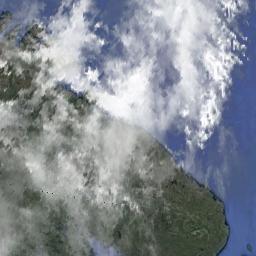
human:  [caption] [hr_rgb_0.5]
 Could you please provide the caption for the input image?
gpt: Large white clouds on green land and blue sea .

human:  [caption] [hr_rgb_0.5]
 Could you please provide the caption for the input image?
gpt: There is a little thin cloud above the farmland .

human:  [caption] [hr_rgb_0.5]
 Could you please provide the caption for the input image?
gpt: The white cloud is above green land and blue sea .

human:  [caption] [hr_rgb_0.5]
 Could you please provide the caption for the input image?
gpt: The stratus clouds and cumulus clouds are located above the sea and the land covered by dense vegetation .

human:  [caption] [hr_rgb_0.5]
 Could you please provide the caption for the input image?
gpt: There are gauzy clouds over a shore .